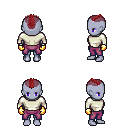
a pixel art fantasy rpg character, female body template, dark elf, purple skin, white long-sleeve shirt, magenta pants, brunette short mohawk hairstyle, gold gloves, four views (front, back, left, right), 2x2 character sprite sheet, small pixel art, hard edges, no anti-aliasing